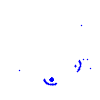
Particle: kaon